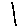
Label: line